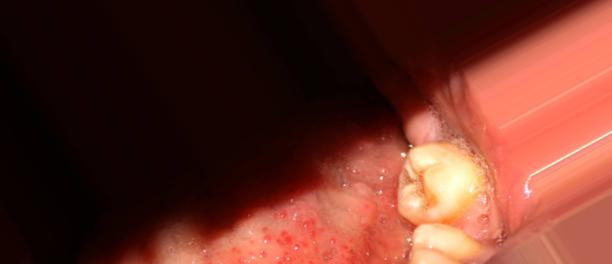
Condition: Caries